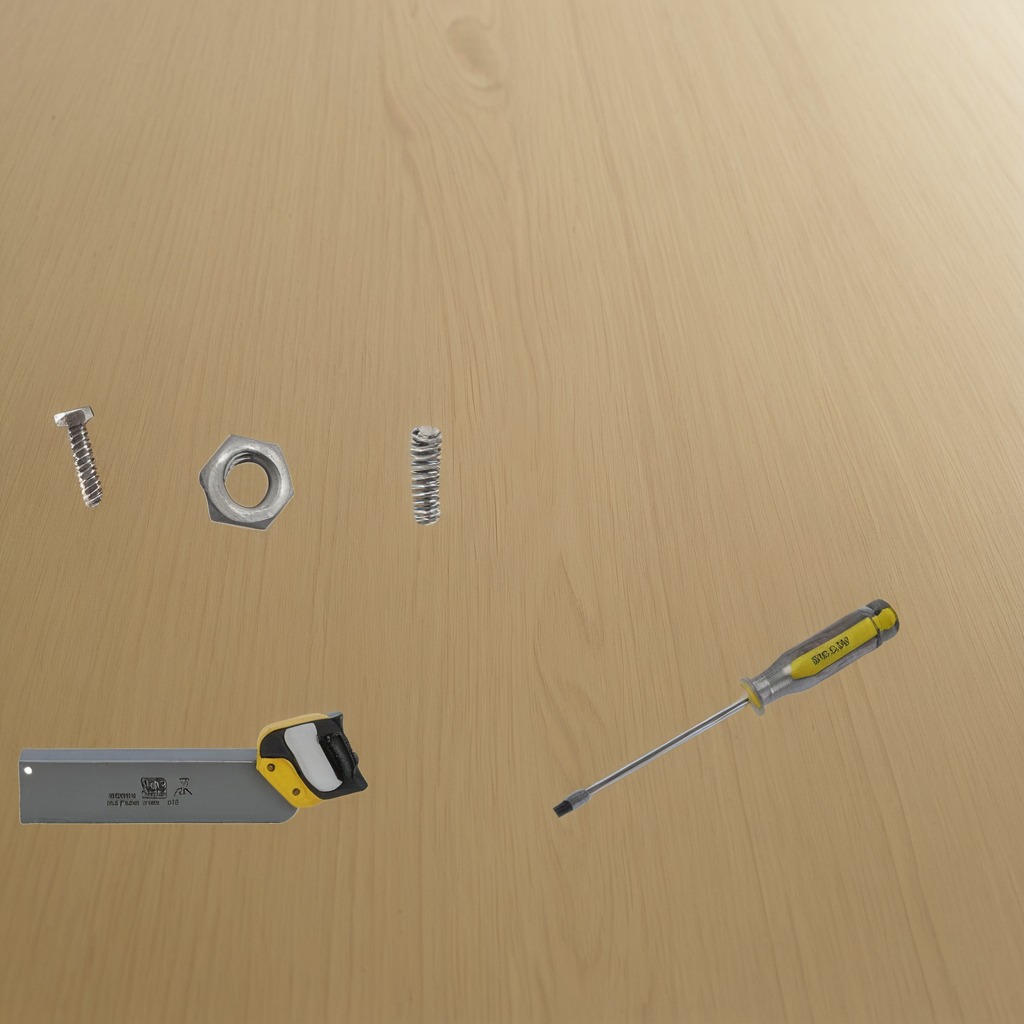
A metal machine screw, a coiled metal spring, a handheld metal saw, a screwdriver, and a metal nut are lying on a plywood surface in a paint workshop lit by afternoon window light.